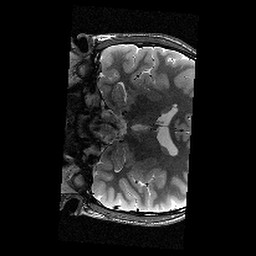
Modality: T2w
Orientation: coronal
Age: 12
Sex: male
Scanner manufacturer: siemens
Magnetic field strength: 3 T
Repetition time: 9.23 s
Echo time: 0.067 s